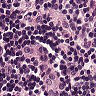
Metastatic tissue present: no